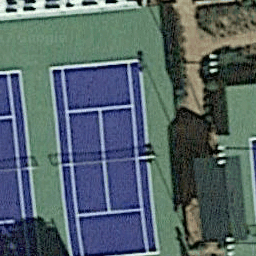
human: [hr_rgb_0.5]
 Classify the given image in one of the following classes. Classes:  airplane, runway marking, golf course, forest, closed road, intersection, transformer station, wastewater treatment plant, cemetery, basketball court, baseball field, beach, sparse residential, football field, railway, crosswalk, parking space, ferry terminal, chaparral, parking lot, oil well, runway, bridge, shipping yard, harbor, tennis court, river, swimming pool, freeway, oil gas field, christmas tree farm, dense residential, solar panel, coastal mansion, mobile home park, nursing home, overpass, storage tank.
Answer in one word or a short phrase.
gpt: tennis court